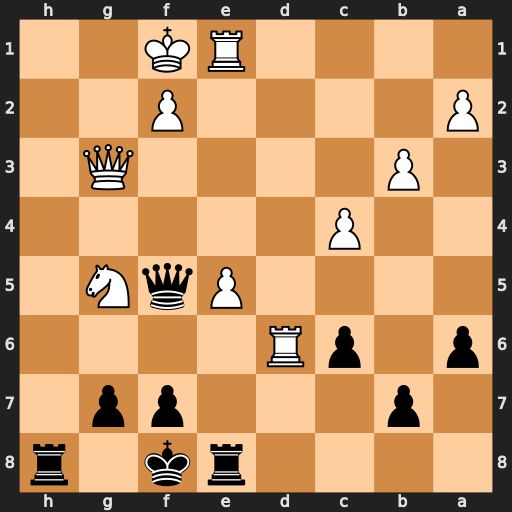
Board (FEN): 4rk1r/1p3pp1/p1pR4/4PqN1/2P5/1P4Q1/P4P2/4RK2
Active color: b
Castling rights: -
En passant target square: -
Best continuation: Rh1+ Kg2 Rxe1